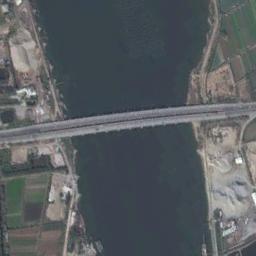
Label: bridge